Question: I read a 1,3GB text file line-by-line. I extract and format the content to fit my needs and save it to a new text file again.
Originally I just used the main-thread. But the extracting and formatting takes a lot of CPU time and I wanted to accelerate that with multi-threading.
But that's what my profiler shows:

The garbage collector time rises up to 100% as I start using multiple threads. So 'java.lang.OutOfMemoryError: GC overhead limit exceeded' errors are thrown.
I have a function to process a single line and I execute that within a 'newFixedThreadPool'. It doesn't matter if I assign one or four threads to the pool.
Using different profilers I can't find out what code causes the problem. And I don't understand why my GC is at 0,0% when I only use the main-thread.
Does anyone have an idea without having a look at the code?
---
A.java
'''
ExecutorService executor = Executors.newFixedThreadPool(4);
while((line = reader.readLine()) != null) {
Runnable processLine = new Runnable() {
private String line;
private Runnable init(String line) {
this.line = line;
return this;
}
@Override
public void run() {
processLine(line); // @B.java
}
}.init(line);
executor.execute(processLine);
}
'''
B.java
'''
public int processLine(String line) {
String[][] outputLines = new String[x][y];
String field;
for(... x ...) {
for(... y ...) {
field = extractField(line); // @C.java
...
outputLines[x][y] = formatField(field); // @C.java
}
}
write(outputLines); // write the generated lines to BufferedWriter(s)
}
'''
C.java
'''
public String extractField(String line) {
if(filetype.equals("csv") {
String[] splitLine = line.split(";");
return splitLine[position];
}
...
}
public String formatField(String field) {
if(trim == true) {
field = field.trim();
}
...
}
'''
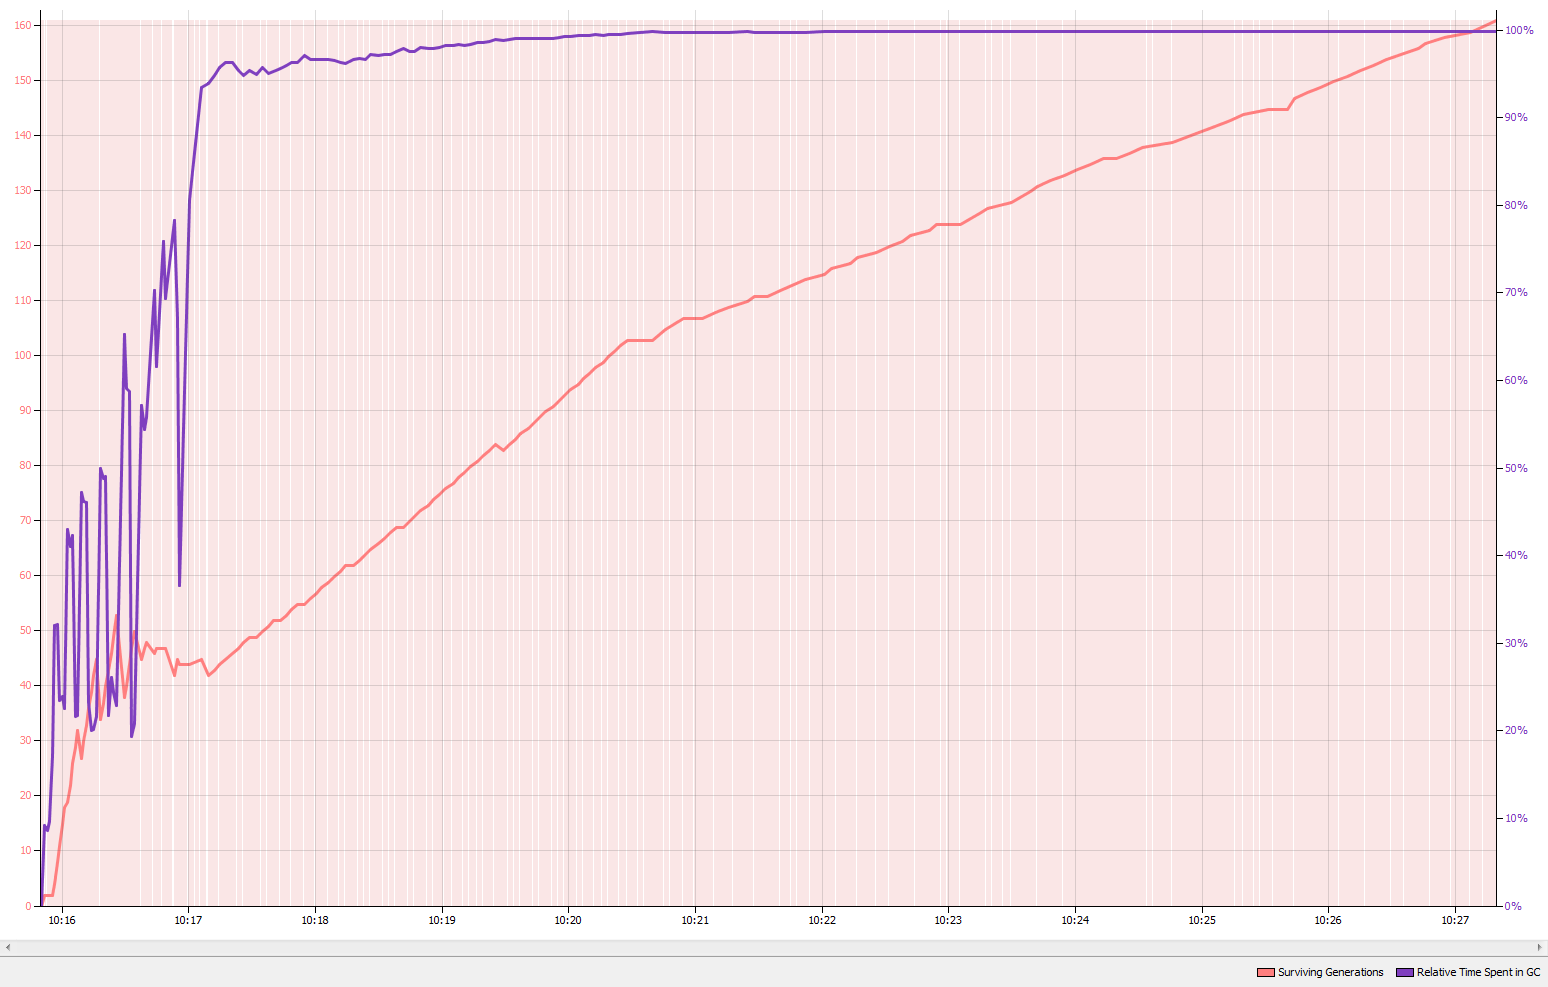
Answer: I expect that your application is using close to all of the available heap space. This will cause more and more of the JVM's time to be used running the garbage collector ... in a vain attempt to reclaim space. This is precisely the situation that the GC overhead limit is to deal with.
In short, either you have a storage leak, or your application needs more memory.
---
> I have a function to process a single line and I execute that within a newFixedThreadPool. It doesn't matter if I assign one or four threads to the pool.
That is strongly suggestive (to me) that it is not the threads that cause the problem, but the way that you have implemented the multi-threading.
---
I think that the root cause of your problems is this:
'''
ExecutorService executor = Executors.newFixedThreadPool(4);
'''
Note that the <URL> says that that method creates an executor with an work queue.
Suppose that your reader thread (the one executing the 'A' code) can read and enqueue lines significantly faster than the threads doing the processing can process, format and and output them.
In that case, what happens is that the executor's work queue will get longer, and longer and ... eventually it will get so long that the heap is close to full of reachable objects. That will cause the GC to take a tracing the queue, and you'll get an OOME.
If this scenario is born out in practice, your application has the bad aspects of a memory leak ... even if you want to argue that it is not actually a leak.
The solution is simple, create an executor with a work queue. You will need to do this by instantiating a ThreadPoolExecutor directly, and providing a suitably configured work queue object.